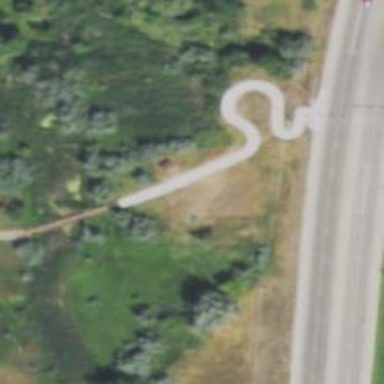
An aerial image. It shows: Path on bridge.